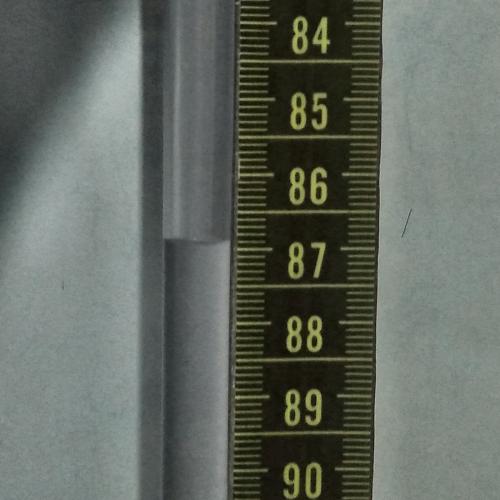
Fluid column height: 86.9 cm